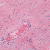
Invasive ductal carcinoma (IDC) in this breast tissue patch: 0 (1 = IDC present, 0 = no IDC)